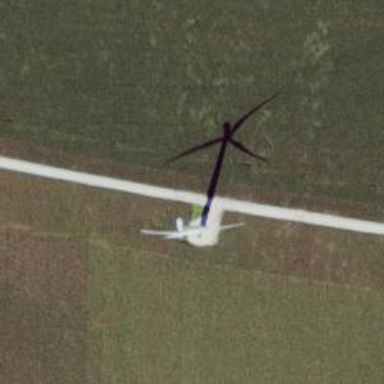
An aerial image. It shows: Wind generator using wind turbines of horizontal axis.